Question: I'm trying to have this kind of result :

Here is the csv-file :
'''
OsmID,NewName,IdLocal
<PHONE>,NN1,Id0001
<PHONE>,NN2,Id0002
<PHONE>,NN3,Id0003
'''
I'm using the code below:
'''
import csv
input = r'C:\Users\_M92\csvFiles\csv0001.csv'
fileRead = open(input, 'r')
with open(input, 'r') as csv:
headerLine = fileRead.readline()
header = headerLine.split(",")
#print(header)
nameIndex = header.index("OsmID")
output = {}
for line in fileRead.readlines():
values = line.split(",")
output[values[nameIndex]] = values
print(output)
'''
And it results in the following error:
'''
File "c:\Users\_M92\Scripts\CsvToDict.py",
line 19, in <module>
nameIndex = header.index("OsmID")
ValueError: 'OsmID' is not in list
'''
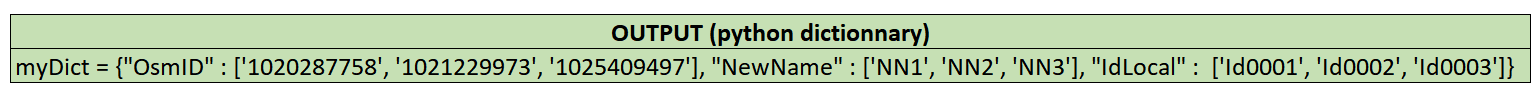
Answer: Instead of manually splitting each line by commas, use the CSV module that you've imported. This module contains a <URL> that will yield dictionaries for each row. Then, you just need to add this to your output dictionary.
'''
# Create an empty dictionary
# We will add keys to this as needed
output = {}
# Keep track of number of rows, so we can add an empty column if needed
row_count = 0
# This function adds a row to the output dictionary
def add_row(row_dict):
global row_count # Need to declare this as global because we're assigning to the variable in this function
if not row_dict: return # If row is empty, do nothing
for k, v in row_dict.items():
# Loop over all key-value pairs in the row to add
if k not in output: # If the output doesn't contain this column, create a blank column
output[k] = [None] * row_count
output[k].append(v) # Append the value to the correct column in output
row_count += 1
input_file = r'C:\Users\_M92\csvFiles\csv0001.csv'
with open(input_file, 'r') as fh:
reader = csv.DictReader(fh) # Create a DictReader
for row in reader:
add_row(row) # Add every row to the output
'''
This gives the following 'output':
'''
{'OsmID': ['<PHONE>', '<PHONE>', '<PHONE>'],
'NewName': ['NN1', 'NN2', 'NN3'],
'IdLocal': ['Id0001', 'Id0002', 'Id0003']}
'''
Note: I removed the blank lines in the input csv you provided, but it doesn't make a difference to the program, since a blank line will yield an empty dictionary from 'DictReader', and 'add_row' doesn't do anything with empty dicts
Note 2: You could discard the 'row_count' variable if you dynamically count the number of rows like so:
'''
def add_row(row_dict):
row_count = 0
for first_key, first_val in output.items():
row_count = len(first_val)
break # We can just break out here because all keys should have the same number of values
# Create keys that do not yet exist in output but do exist in the new row
existing_keys = set(output.keys())
new_row_keys = set(row_dict.keys())
keys_to_create = new_row_keys - existing_keys
for key in keys_to_create:
output[key] = [None] * row_count
# Append to each column in output
for key in output:
output[key].append(row_dict.get(key, None)) # If the key doesn't exist in the current row, append None
'''
---